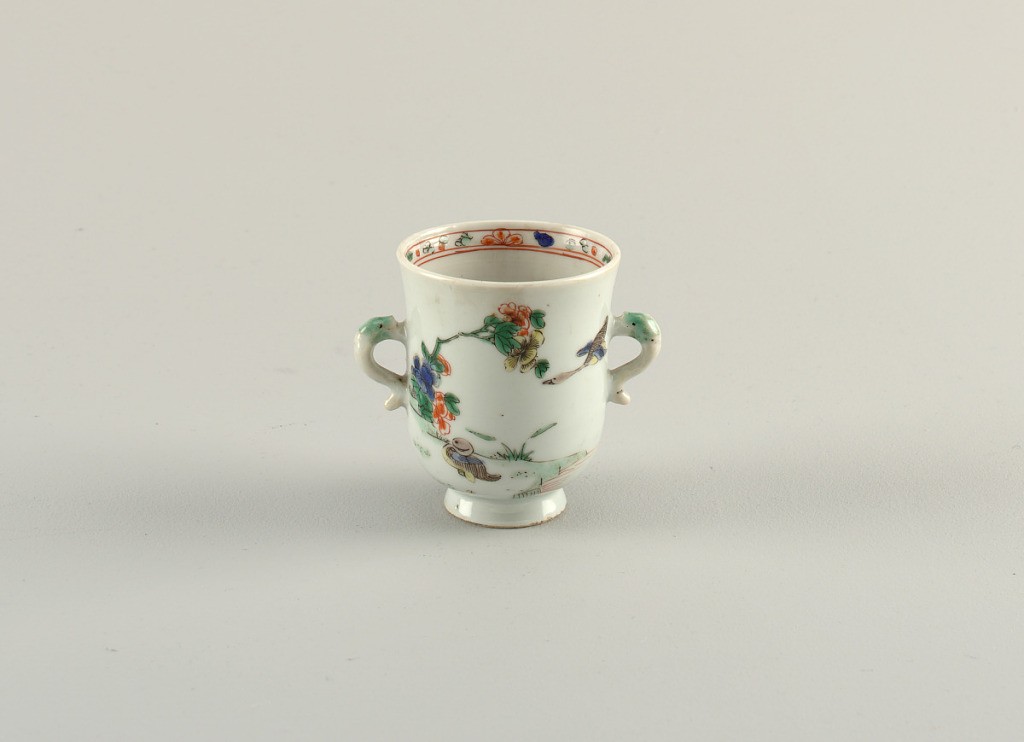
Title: Beaker
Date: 1662–1722
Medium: Painted and glazed porcelain
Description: Famille verte footed beaker with two dolphin-form handles. Painted florals with duck; painted band of ornament inside the rim.